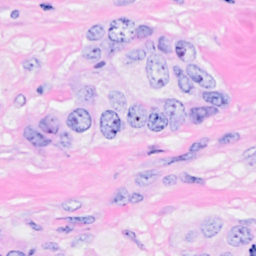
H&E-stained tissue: Breast